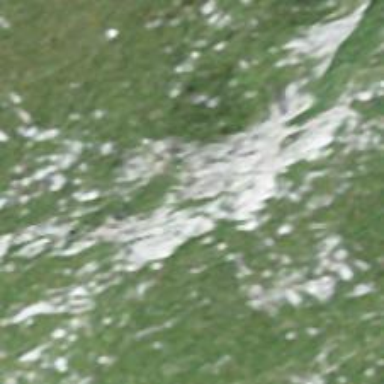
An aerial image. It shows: Natural cliff.